Question: Although I am quite experienced with most frameworks in iOS, I have no clue when it comes to 3D modelling. I even worked with SpriteKit, but never with something like SceneKit.
Now a customer wants a very ambitious menu involving a 3D object, an 'icosahedron' to be exact. I want it to look something like this:

So I just want to draw the lines, and grey out the 'see-through' lines on the back. Eventually I want the user to be able to freely rotate the object in 3D.
I already found this question with an example project attached, but this just draws a simple cube: <URL>
I have no clue how to approach a more complex shape.
I don't even need to use SceneKit, but it seemed like the best approach to me. Any other suggestions are welcome.
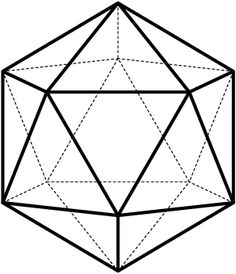
Answer: to build an icosahedron you can use 'SCNSphere' and set its 'geodesic' property to 'YES'.
Using shader modifiers to draw the wireframe (as described in <URL> is a good idea.
But in your case lines are not always plain or dotted -- it depends on the orientation of the icosahedron. To solve that you can rely on 'gl_FrontFacing' to determine whether the edge belongs to a front-facing or back-facing triangle.